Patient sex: F
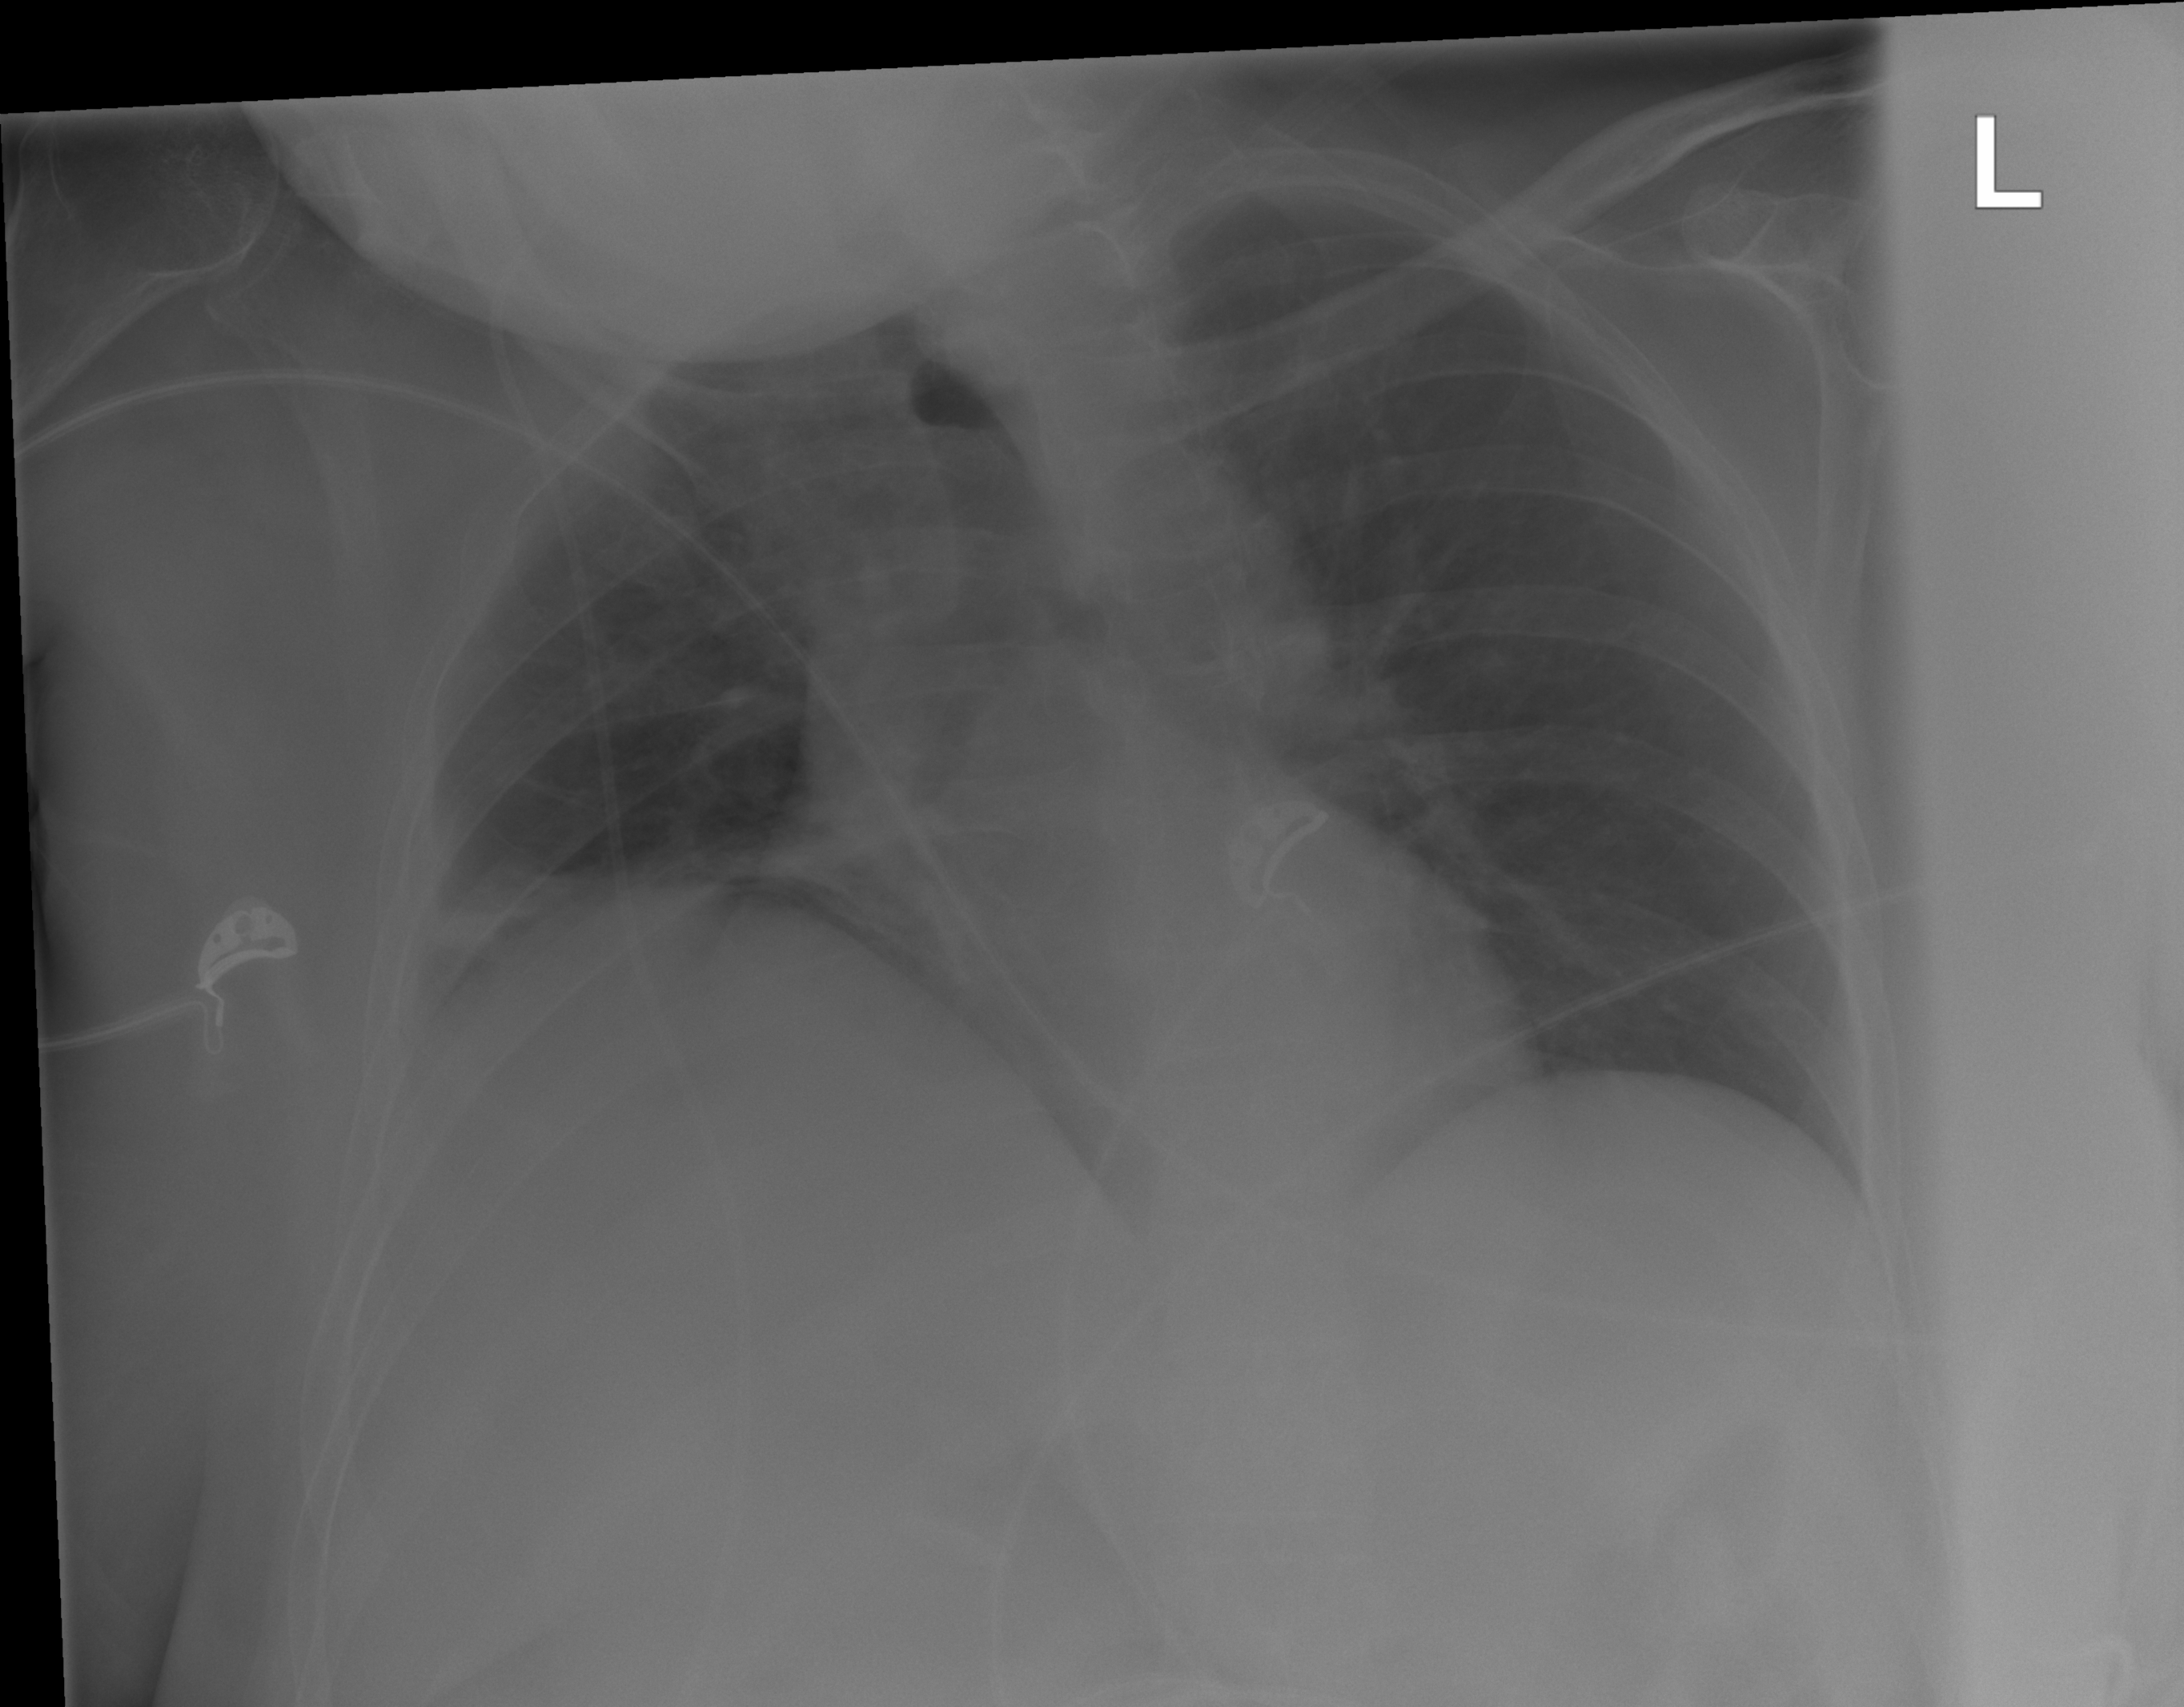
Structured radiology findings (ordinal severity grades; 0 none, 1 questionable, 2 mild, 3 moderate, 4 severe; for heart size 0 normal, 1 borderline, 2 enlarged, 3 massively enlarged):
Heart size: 0
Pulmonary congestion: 0
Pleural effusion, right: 0
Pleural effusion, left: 0
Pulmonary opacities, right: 1
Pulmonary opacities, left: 0
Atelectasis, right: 2
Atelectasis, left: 0